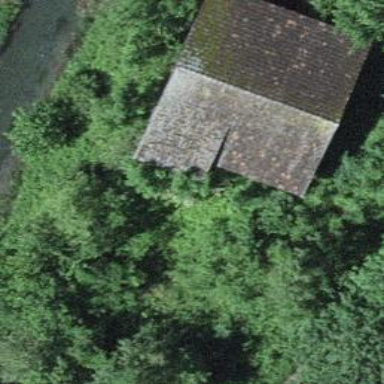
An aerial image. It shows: Historic bunker building.